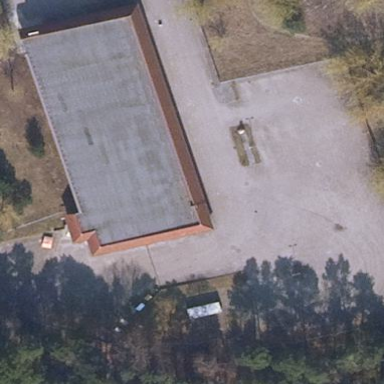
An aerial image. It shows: Commercial building.